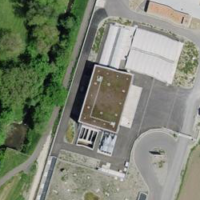
EUNIS habitat code: 52
Species observed at this site:
Filipendula ulmaria